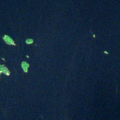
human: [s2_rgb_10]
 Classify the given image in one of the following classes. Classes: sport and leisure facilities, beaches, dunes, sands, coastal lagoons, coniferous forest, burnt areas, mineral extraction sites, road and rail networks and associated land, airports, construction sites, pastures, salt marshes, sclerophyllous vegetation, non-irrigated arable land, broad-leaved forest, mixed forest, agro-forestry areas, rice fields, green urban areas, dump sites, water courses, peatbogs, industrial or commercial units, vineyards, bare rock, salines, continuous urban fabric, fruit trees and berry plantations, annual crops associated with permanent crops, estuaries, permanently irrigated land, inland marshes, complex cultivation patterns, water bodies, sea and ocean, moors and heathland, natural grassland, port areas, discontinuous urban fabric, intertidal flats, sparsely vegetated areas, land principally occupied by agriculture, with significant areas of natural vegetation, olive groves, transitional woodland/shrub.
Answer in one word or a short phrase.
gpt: water bodies